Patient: sex M, age 57
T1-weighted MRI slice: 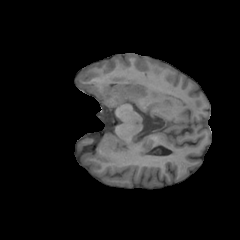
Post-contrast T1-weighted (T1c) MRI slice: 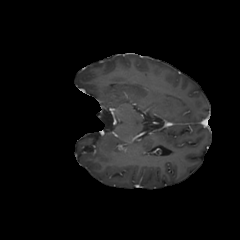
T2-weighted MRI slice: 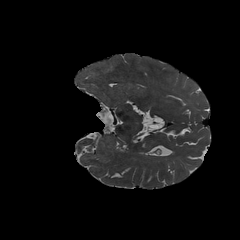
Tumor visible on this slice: no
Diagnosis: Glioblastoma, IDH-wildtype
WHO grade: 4